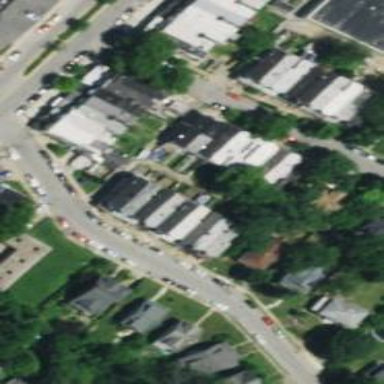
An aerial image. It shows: Alley classified as service road.